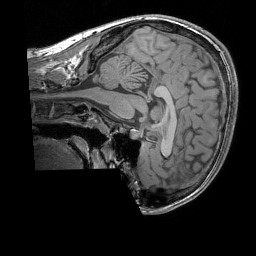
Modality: T1w
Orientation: sagittal
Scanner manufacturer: siemens
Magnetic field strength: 3 T
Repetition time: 1.83 s
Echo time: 0.00303 s